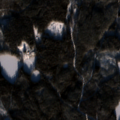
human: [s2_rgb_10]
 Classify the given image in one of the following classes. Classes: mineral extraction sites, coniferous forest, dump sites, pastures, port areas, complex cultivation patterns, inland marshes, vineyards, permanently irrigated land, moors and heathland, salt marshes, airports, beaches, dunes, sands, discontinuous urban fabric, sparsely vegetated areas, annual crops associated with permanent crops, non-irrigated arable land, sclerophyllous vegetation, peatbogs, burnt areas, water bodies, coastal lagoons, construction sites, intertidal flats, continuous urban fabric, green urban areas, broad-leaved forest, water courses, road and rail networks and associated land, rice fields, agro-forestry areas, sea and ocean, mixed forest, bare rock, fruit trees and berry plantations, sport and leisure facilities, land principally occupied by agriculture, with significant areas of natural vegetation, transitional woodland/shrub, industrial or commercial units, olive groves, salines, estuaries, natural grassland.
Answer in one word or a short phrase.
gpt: coniferous forest, mixed forest, water bodies